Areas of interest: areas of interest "Beijing No.4 Middle School Swimming Pool"
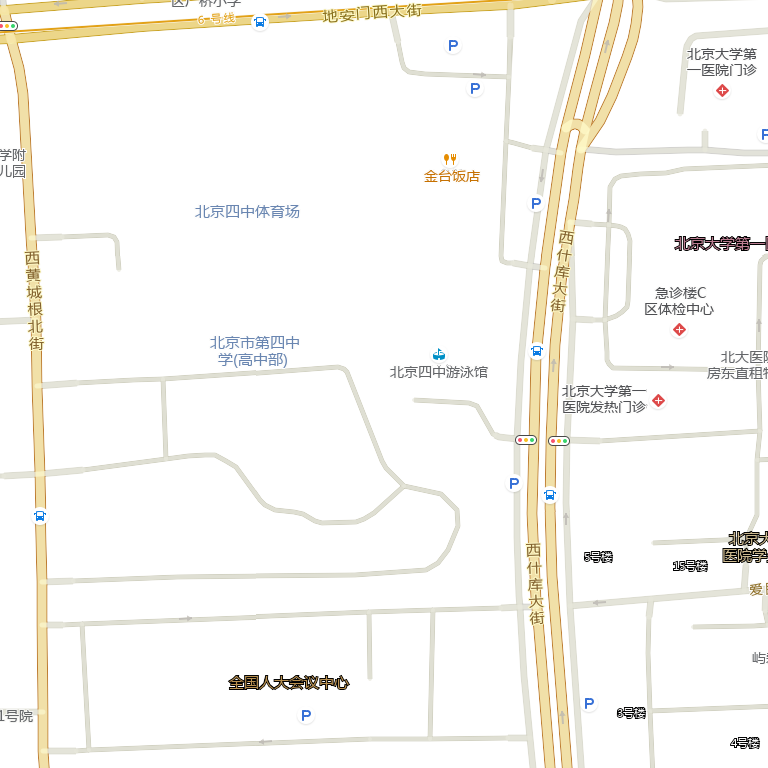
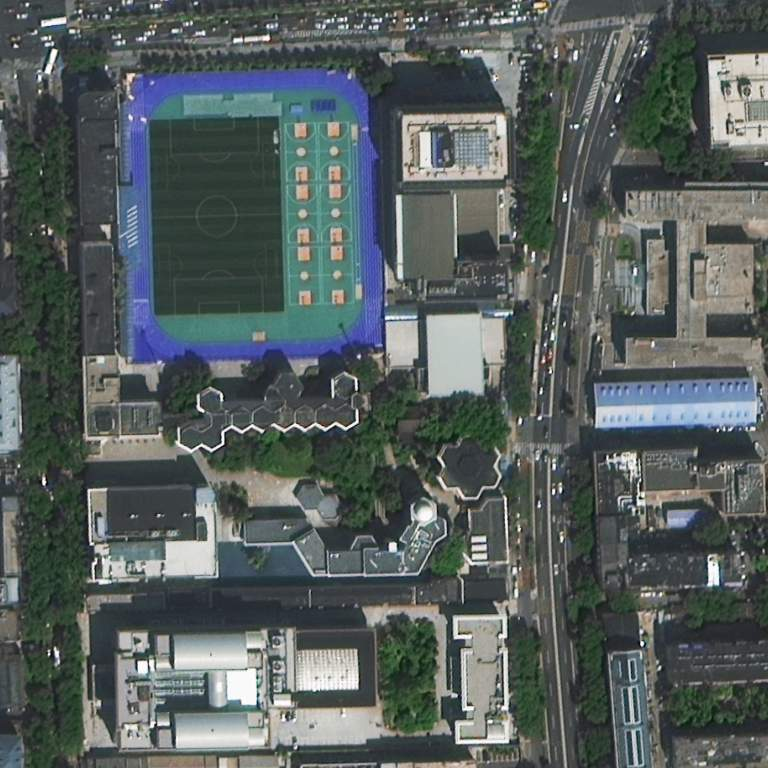